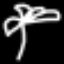
Label: palm tree